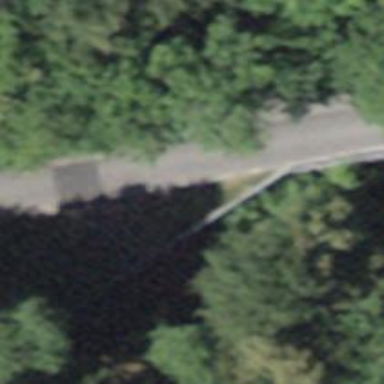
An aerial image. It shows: Tertiary road with asphalt surface.